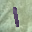
Label: 1